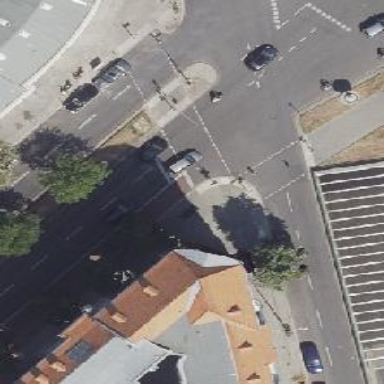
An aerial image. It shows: Footway crossing equipped with traffic signals.